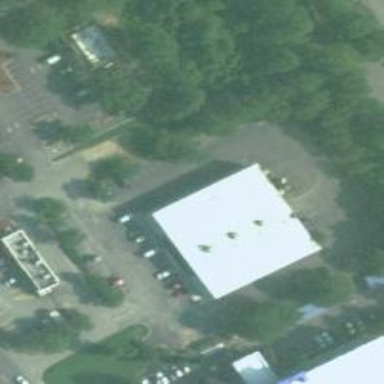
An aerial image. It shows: Commercial building.